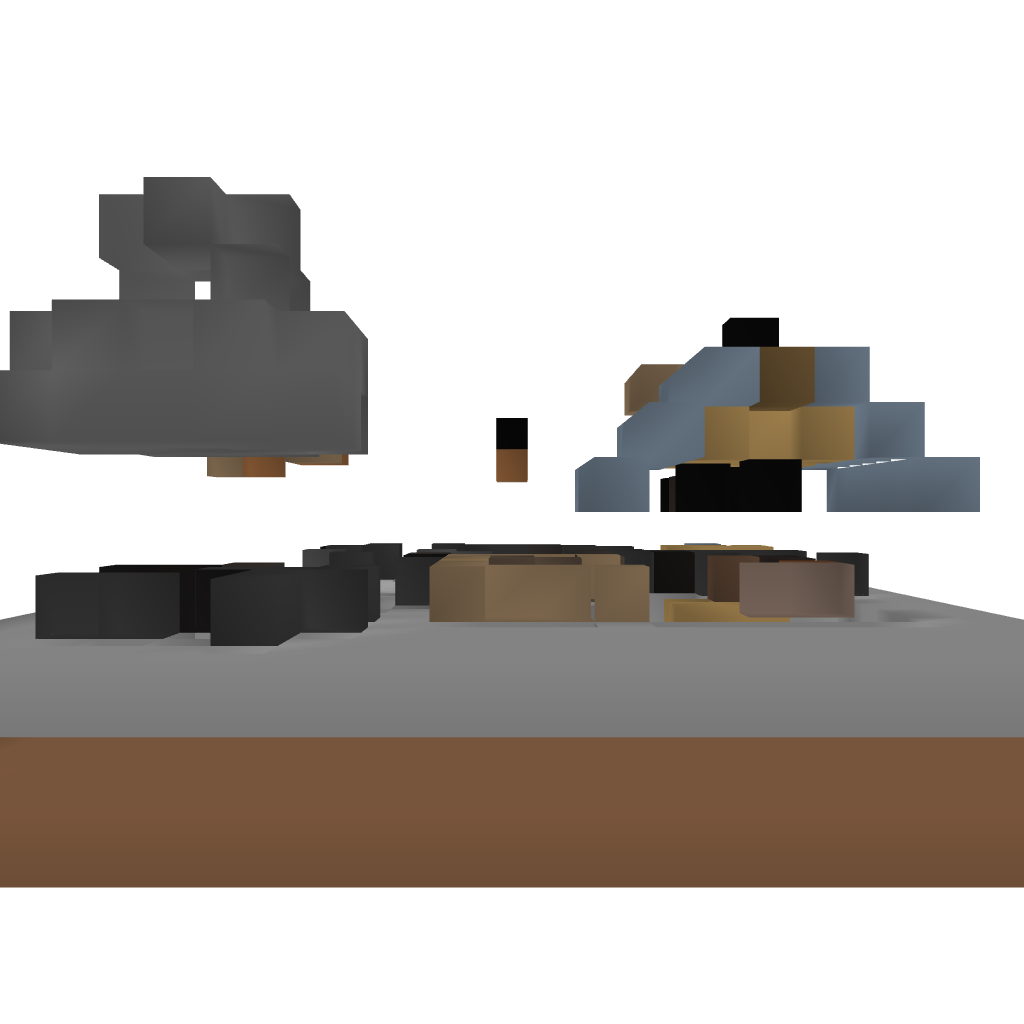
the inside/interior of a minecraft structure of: cozy start house